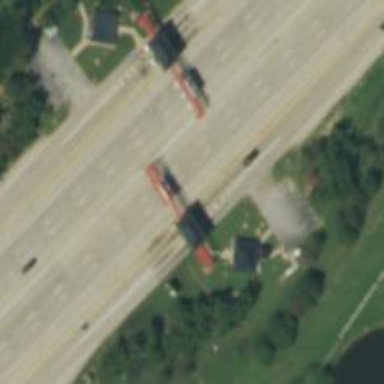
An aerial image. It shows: Toll gantry on the road.